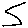
Label: zigzag